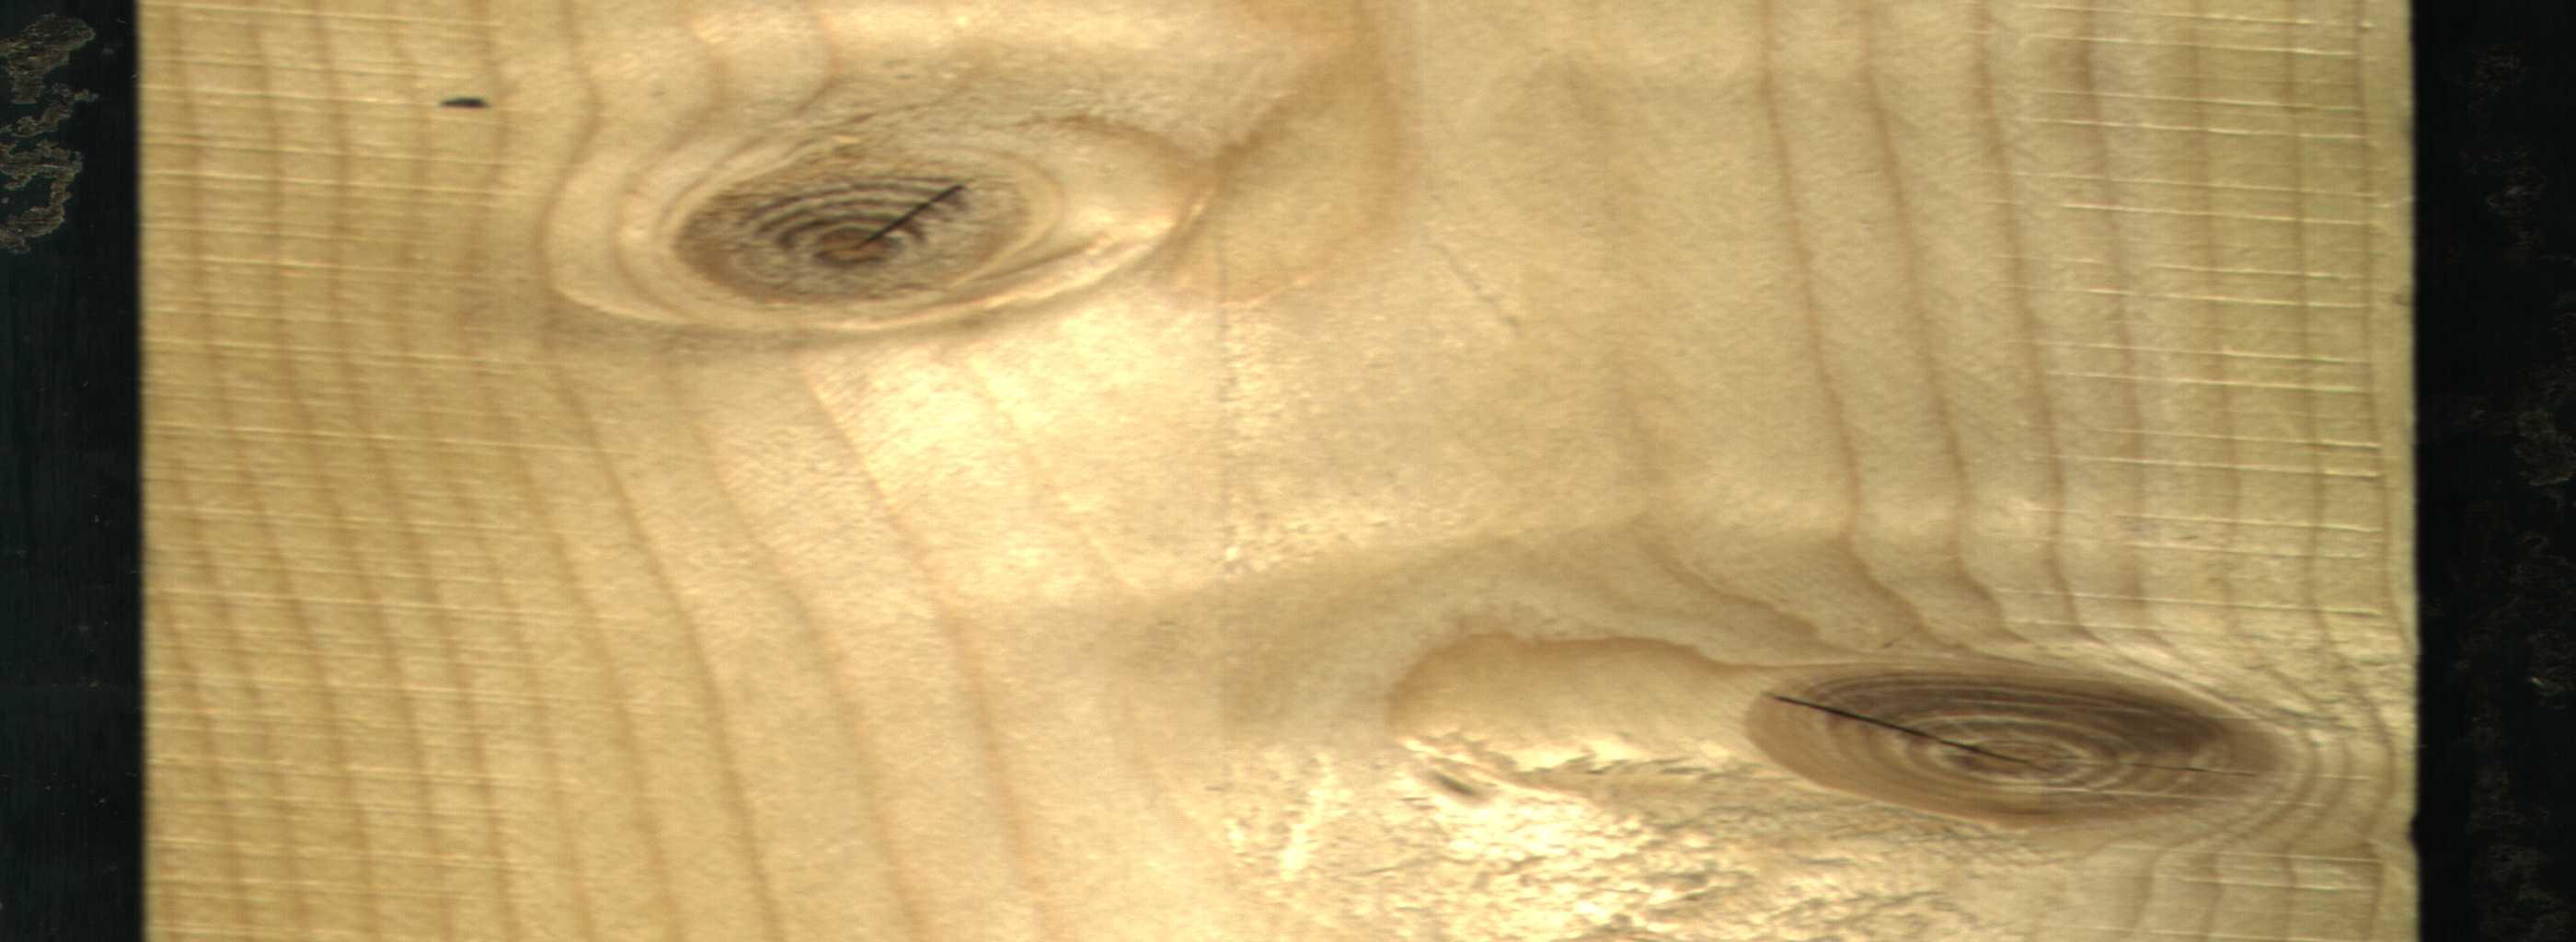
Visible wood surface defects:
knot_with_crack
knot_with_crack